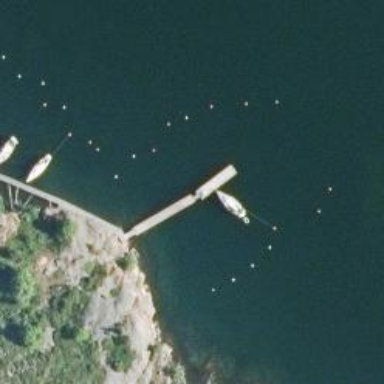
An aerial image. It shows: Pier with mooring facilities.